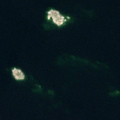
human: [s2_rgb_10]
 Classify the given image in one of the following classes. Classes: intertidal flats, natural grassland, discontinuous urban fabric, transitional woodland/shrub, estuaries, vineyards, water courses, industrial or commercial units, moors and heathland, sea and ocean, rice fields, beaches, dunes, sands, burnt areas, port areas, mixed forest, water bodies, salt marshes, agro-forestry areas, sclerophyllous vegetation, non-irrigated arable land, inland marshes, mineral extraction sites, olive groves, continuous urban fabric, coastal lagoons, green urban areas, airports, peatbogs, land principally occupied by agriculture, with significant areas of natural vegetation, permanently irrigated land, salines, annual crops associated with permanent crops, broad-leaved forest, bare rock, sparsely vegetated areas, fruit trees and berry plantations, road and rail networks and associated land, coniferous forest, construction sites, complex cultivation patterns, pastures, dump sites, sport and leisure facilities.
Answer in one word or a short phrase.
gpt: sea and ocean